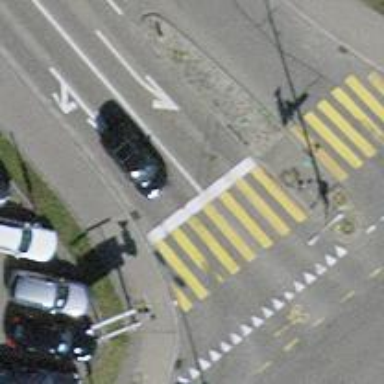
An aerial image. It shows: Road with traffic signals.